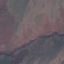
Land use / land cover: HerbaceousVegetation